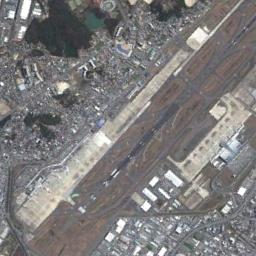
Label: airport